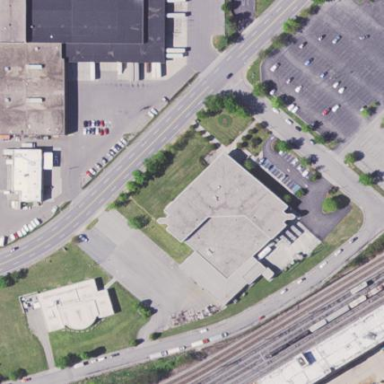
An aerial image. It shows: Office building with bicycle parking amenity.